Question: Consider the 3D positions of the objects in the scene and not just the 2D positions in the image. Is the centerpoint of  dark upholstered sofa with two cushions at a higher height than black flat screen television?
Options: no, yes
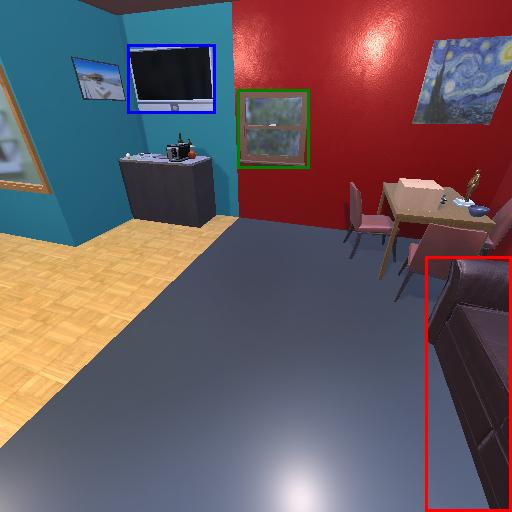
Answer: no